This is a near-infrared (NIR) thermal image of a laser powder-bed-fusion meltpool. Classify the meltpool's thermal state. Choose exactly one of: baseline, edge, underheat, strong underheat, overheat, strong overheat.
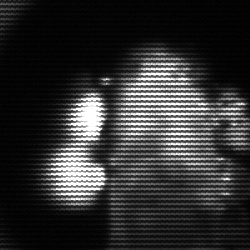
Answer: strong underheat